Question: I don't know if there is metadata accessible for javascript in a web app, to tell which color an iPhone has. Basically what I would like to do is to detect the color of the iPhone and then use a stylesheet related to the color.

Forgot the question.
is there a way to detect the color of an iDevice?
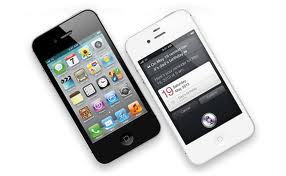
Answer: Model numbers are the way to do, for example:
> - Black iPhone 4S
- White iPhone 4S